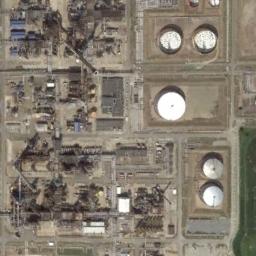
Label: storage tanks